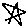
Label: star